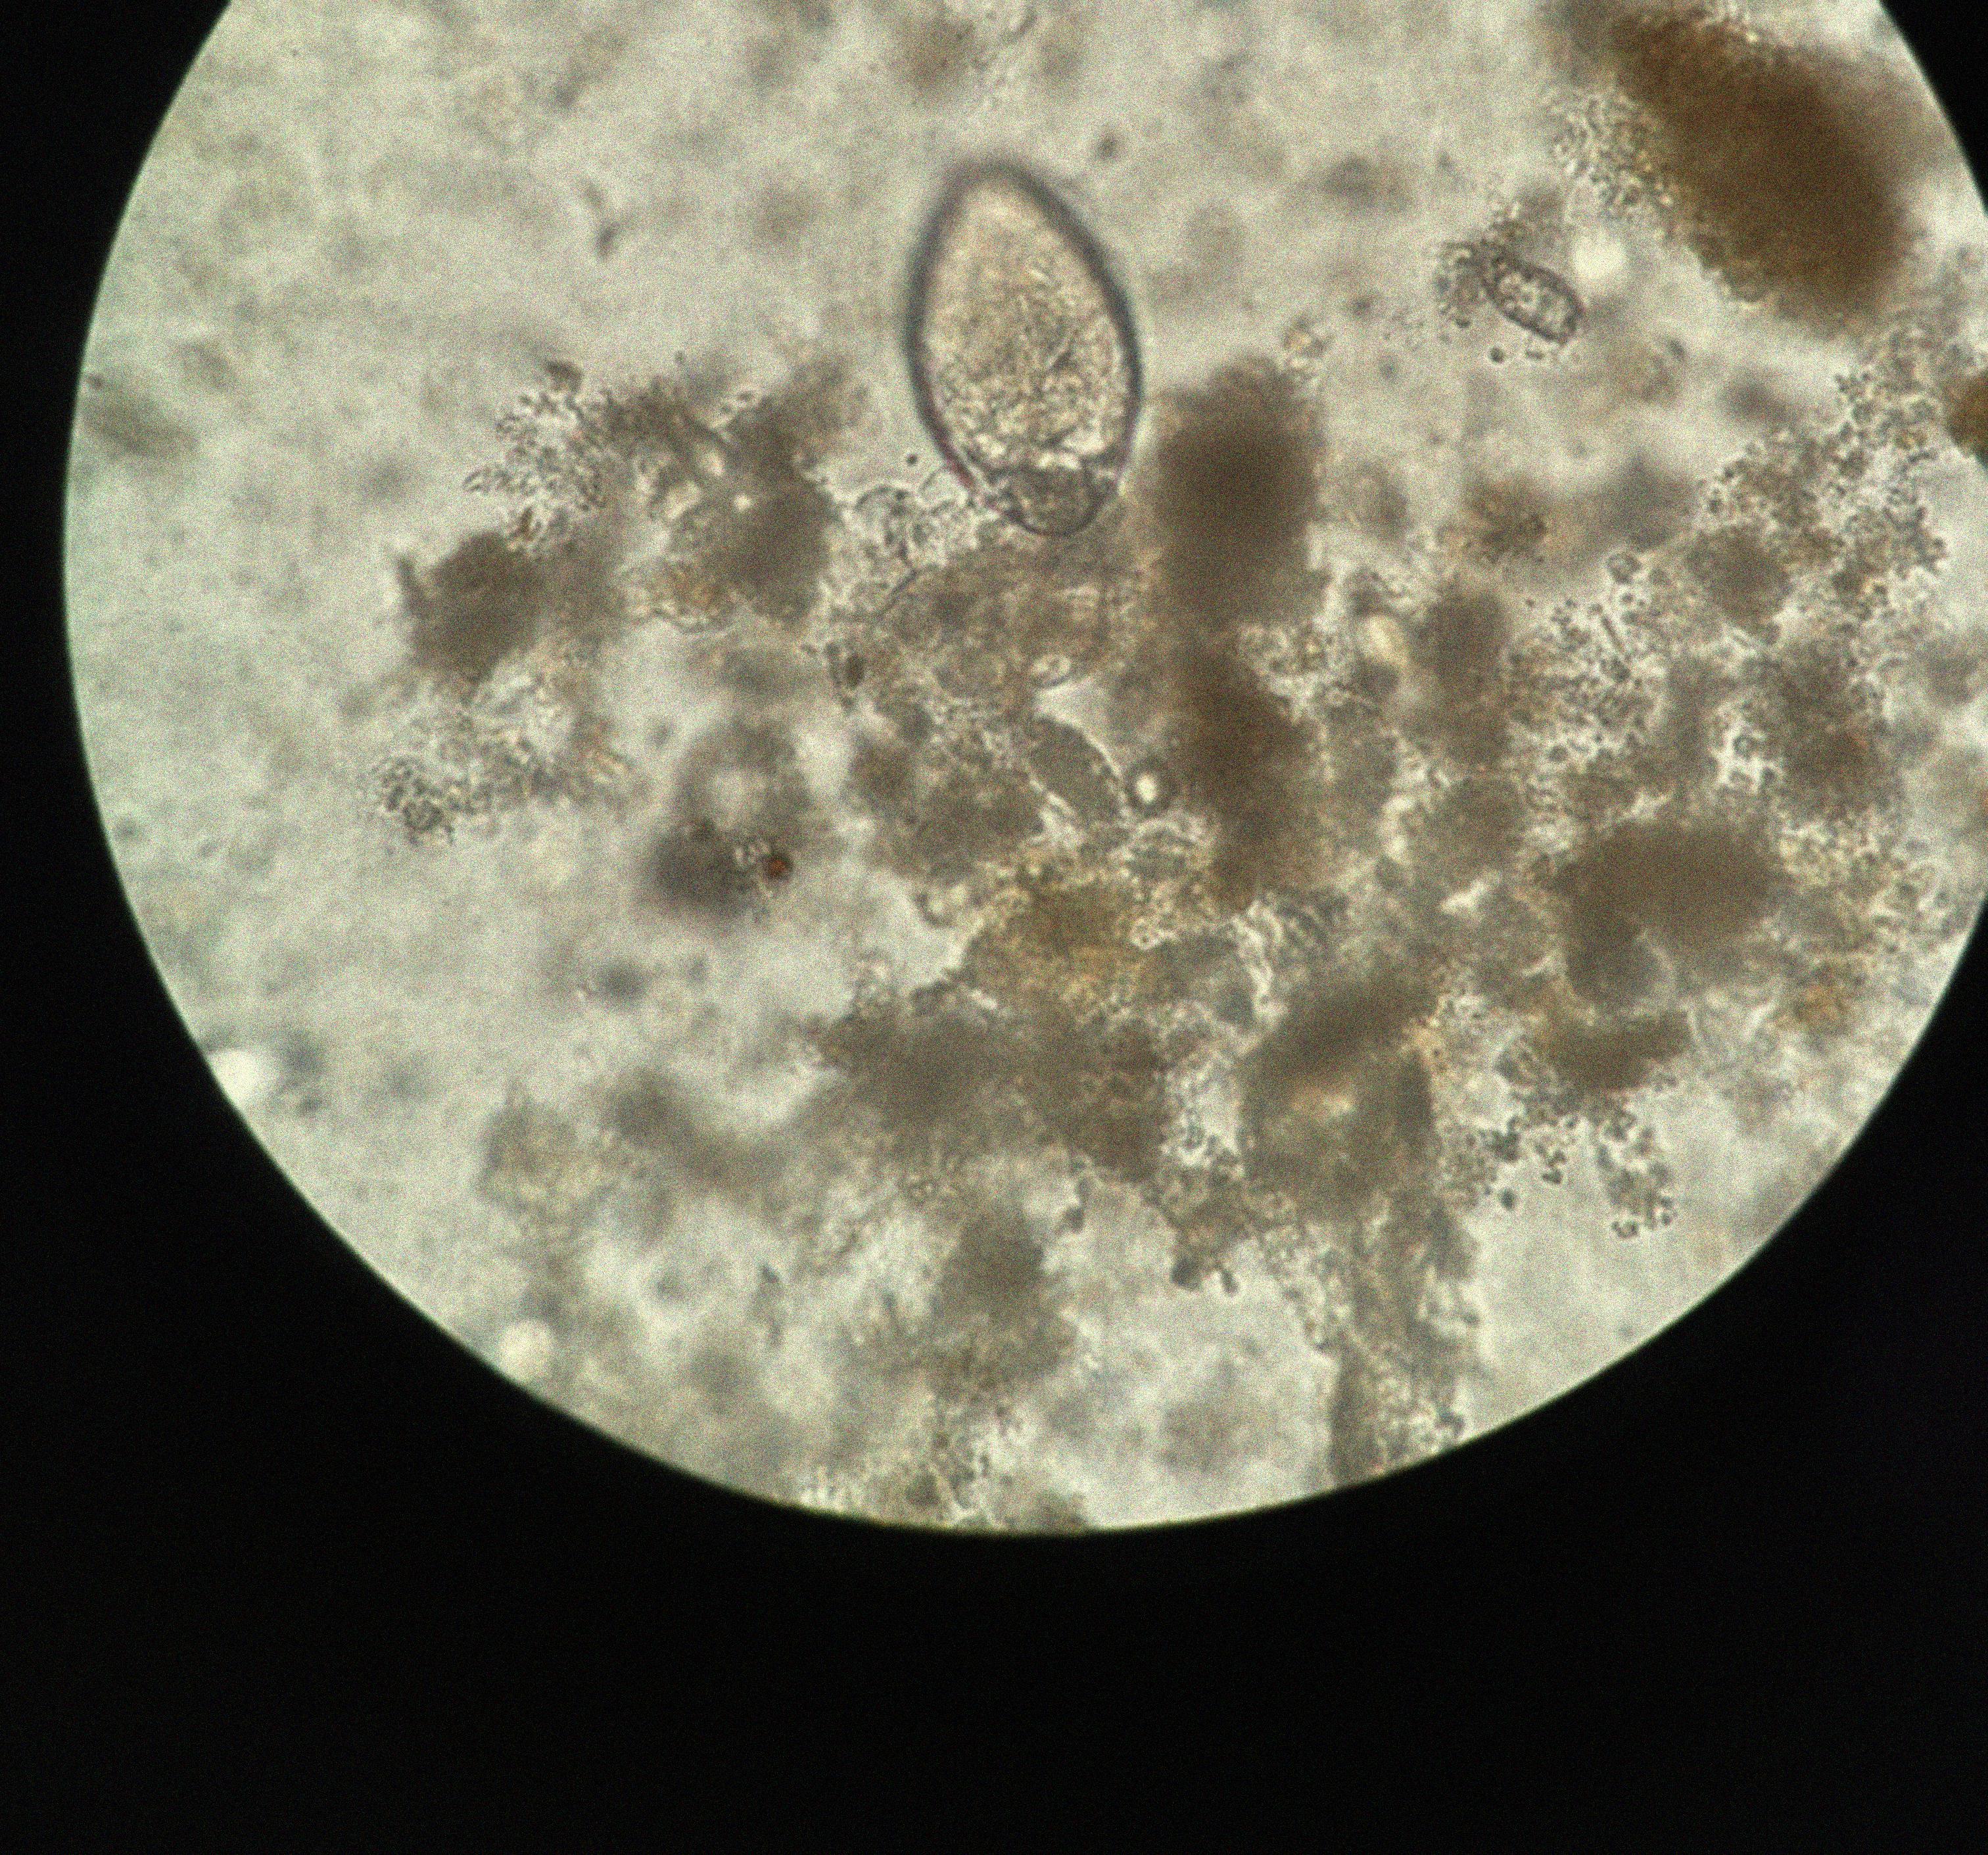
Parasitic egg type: Fasciolopsis buski